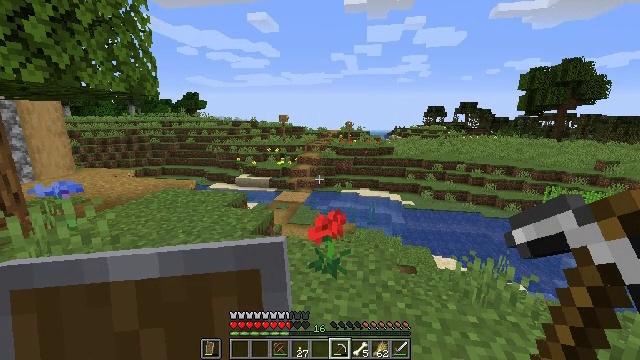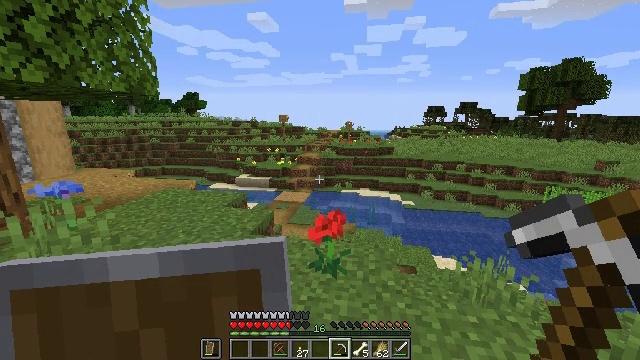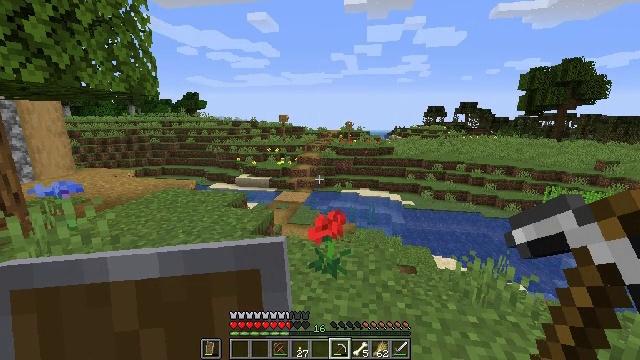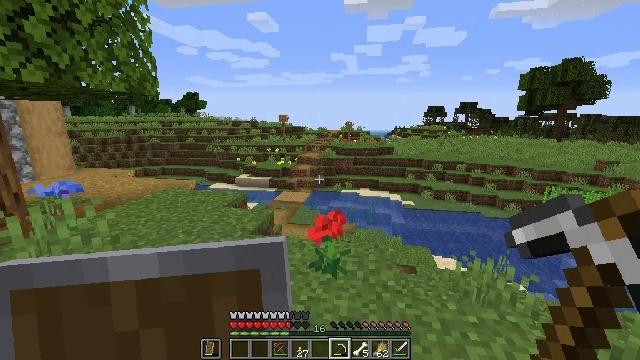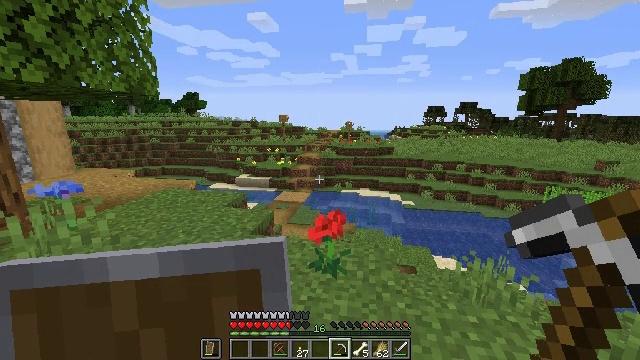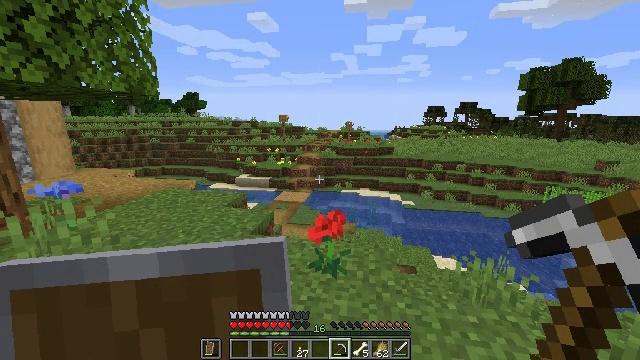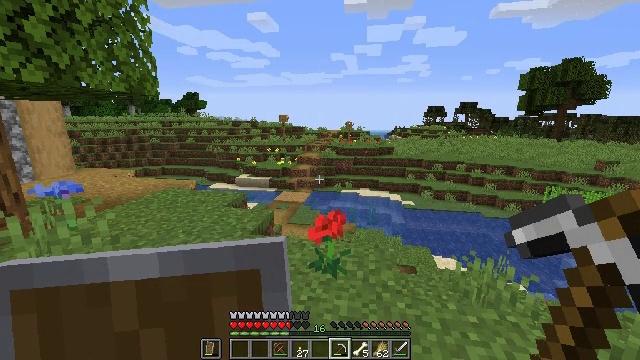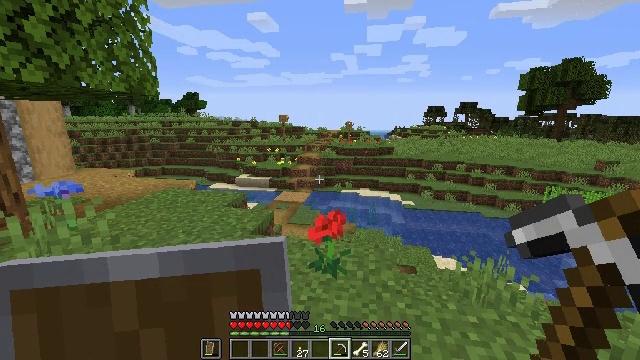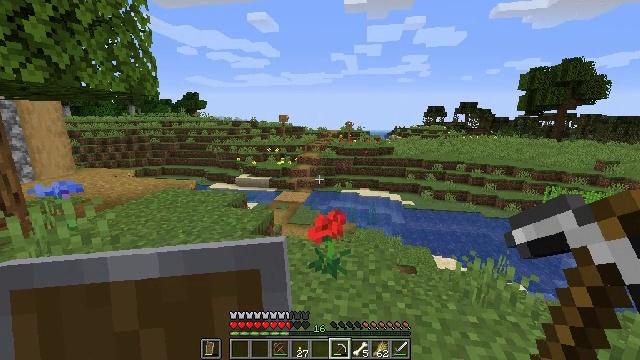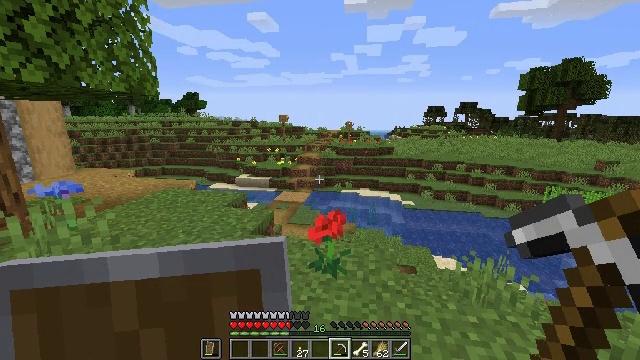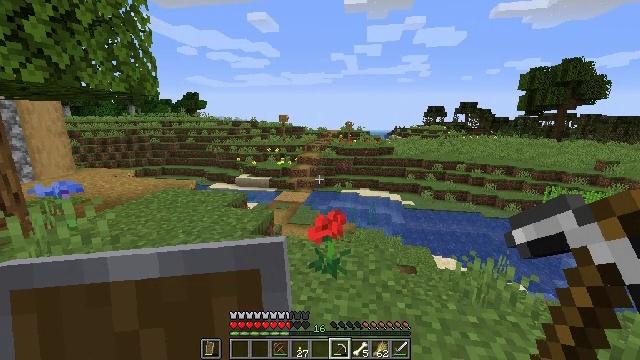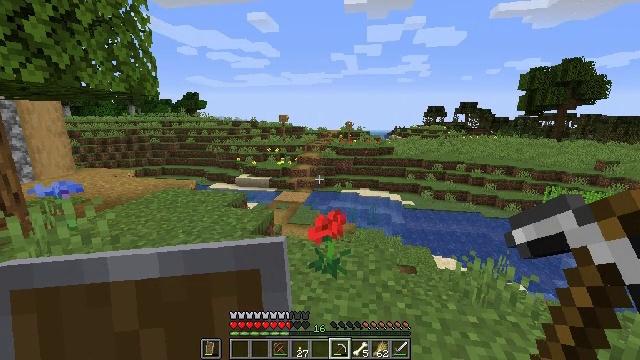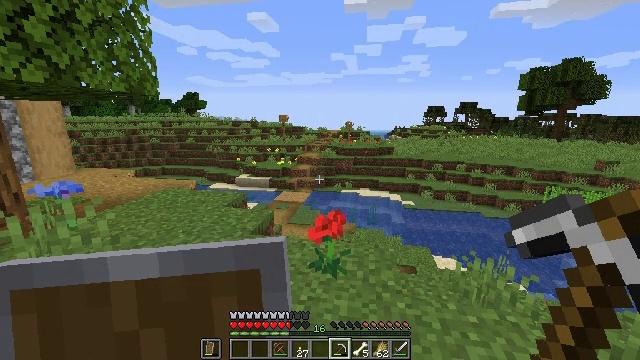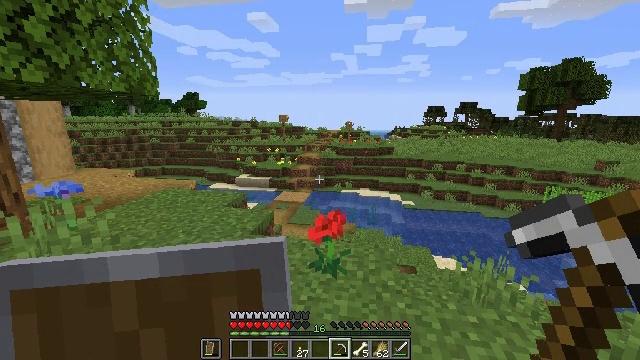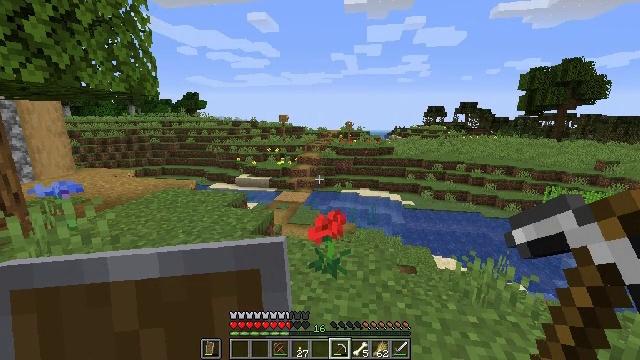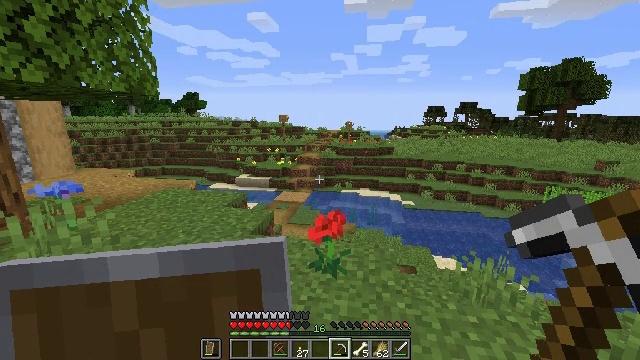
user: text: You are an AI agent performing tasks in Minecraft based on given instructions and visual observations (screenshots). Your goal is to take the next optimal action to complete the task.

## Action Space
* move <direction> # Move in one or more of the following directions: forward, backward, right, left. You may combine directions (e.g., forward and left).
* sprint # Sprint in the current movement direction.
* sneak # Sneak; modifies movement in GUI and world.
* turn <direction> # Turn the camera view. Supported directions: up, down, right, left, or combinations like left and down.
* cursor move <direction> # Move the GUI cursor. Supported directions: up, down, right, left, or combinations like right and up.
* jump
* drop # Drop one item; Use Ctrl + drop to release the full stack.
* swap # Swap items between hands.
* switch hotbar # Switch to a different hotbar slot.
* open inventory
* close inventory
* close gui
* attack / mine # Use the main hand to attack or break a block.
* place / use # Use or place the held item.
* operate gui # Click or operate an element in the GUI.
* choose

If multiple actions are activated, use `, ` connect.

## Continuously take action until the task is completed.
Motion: motion action
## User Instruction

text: Collect the bell.
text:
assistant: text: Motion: no_op
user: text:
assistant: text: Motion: no_op
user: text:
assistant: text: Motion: no_op
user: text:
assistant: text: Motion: no_op
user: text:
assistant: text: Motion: no_op
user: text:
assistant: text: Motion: no_op
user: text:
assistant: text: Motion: no_op
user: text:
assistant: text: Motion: no_op
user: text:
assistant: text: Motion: no_op
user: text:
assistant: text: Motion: no_op
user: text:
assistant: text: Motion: no_op
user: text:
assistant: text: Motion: no_op
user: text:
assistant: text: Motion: no_op
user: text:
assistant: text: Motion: no_op
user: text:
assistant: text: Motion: no_op
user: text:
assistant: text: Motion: no_op
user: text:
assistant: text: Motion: no_op
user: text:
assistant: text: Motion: no_op
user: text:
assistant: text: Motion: no_op
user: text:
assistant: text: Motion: no_op
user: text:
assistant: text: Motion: no_op
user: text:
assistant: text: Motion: no_op
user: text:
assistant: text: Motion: no_op
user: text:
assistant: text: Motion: no_op
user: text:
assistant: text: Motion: no_op
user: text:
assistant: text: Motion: no_op
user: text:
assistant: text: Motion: no_op
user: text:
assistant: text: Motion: no_op
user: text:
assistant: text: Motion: no_op
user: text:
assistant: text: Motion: no_op